The image folds the raw vibration samples of a bearing signal into a 2-D grayscale square (signal-to-image encoding). Determine the bearing's health state. Answer with exactly one of: normal, inner_race, outer_race, ball.
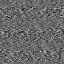
Answer: ball